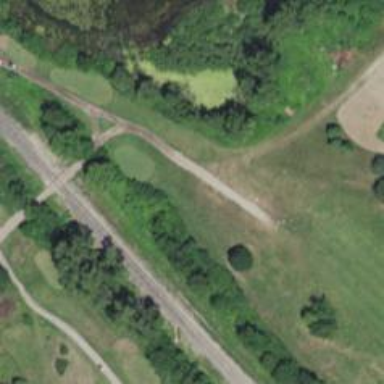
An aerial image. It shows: Golf tee.